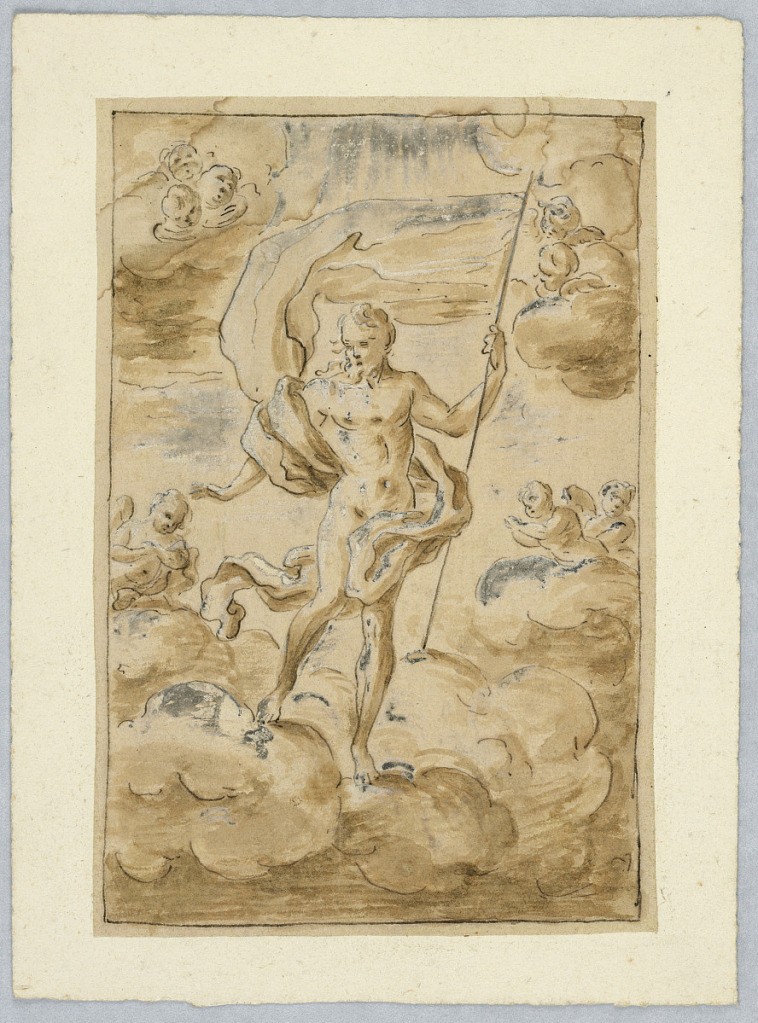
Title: The Risen Christ
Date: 1600–1900
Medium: Pen and ink, brush and wash on paper
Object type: Drawing
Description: The risen Christ holds a banner, surrounded by clouds and angels.